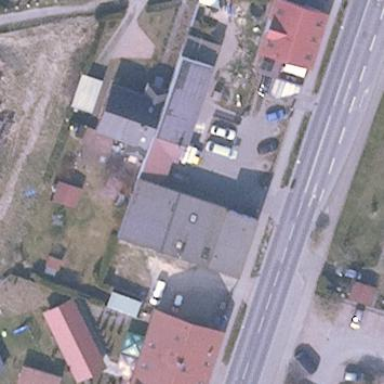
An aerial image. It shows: Kindergarten.